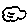
Label: cloud